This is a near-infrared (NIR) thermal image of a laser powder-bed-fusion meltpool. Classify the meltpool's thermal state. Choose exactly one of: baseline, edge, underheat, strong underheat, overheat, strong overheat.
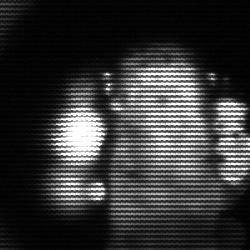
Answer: strong underheat